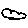
Label: cloud